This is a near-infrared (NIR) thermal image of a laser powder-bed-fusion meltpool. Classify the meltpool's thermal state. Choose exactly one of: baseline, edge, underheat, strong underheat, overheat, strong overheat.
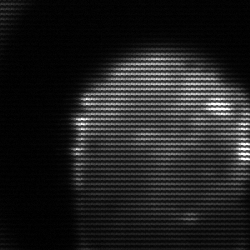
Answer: edge